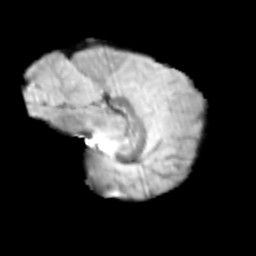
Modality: T2w
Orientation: sagittal
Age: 9
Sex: female
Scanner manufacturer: siemens
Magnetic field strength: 3 T
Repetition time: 3.8 s
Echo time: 0.07 s